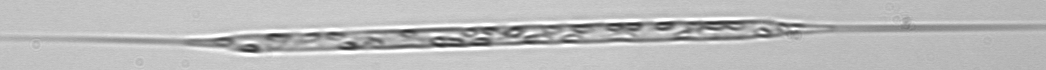
Label: Rhizosolenia